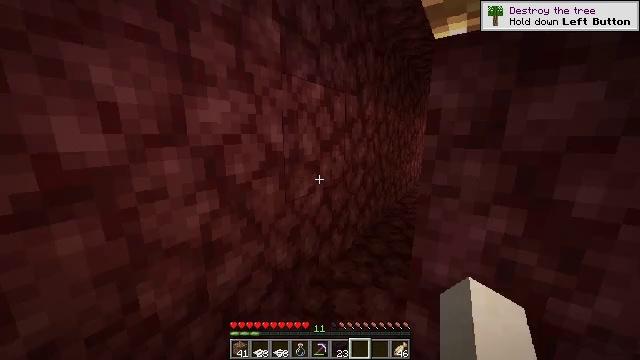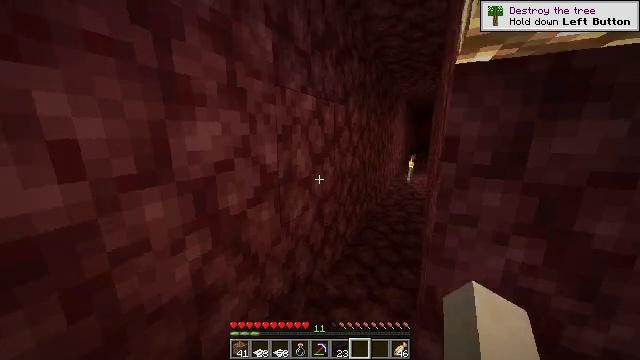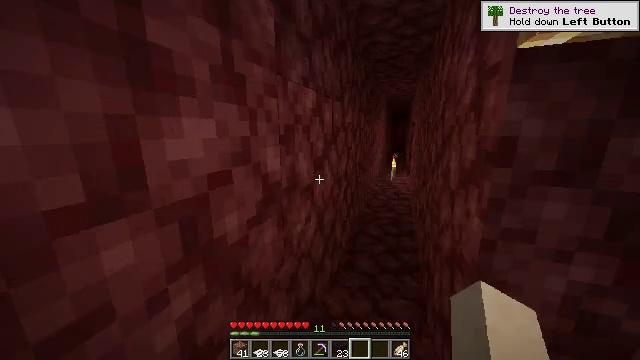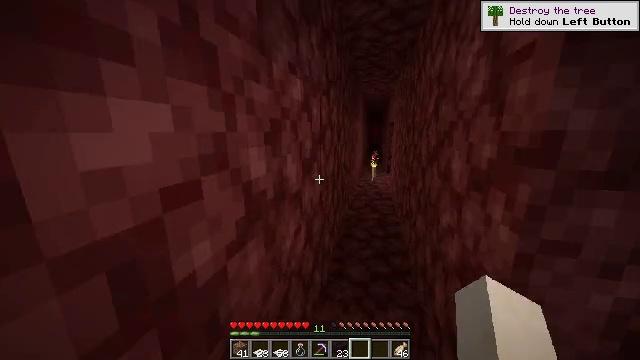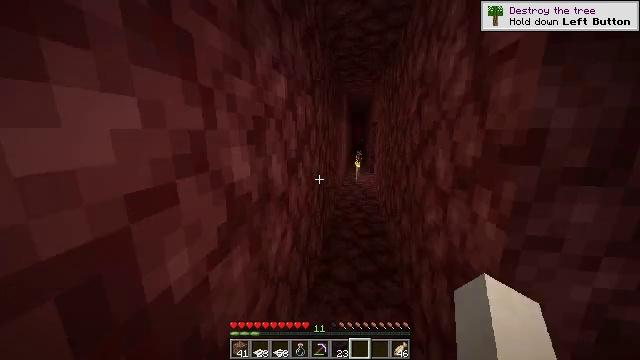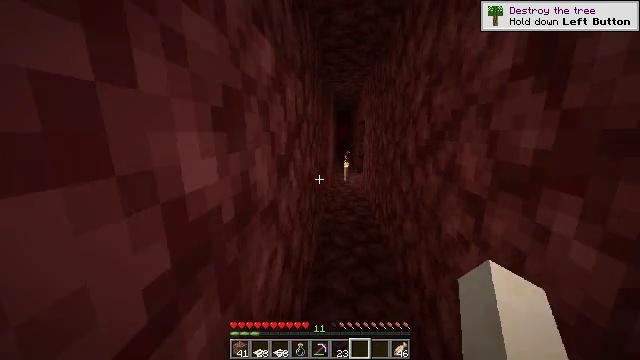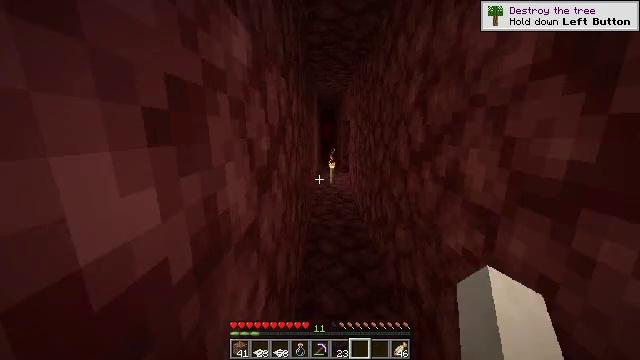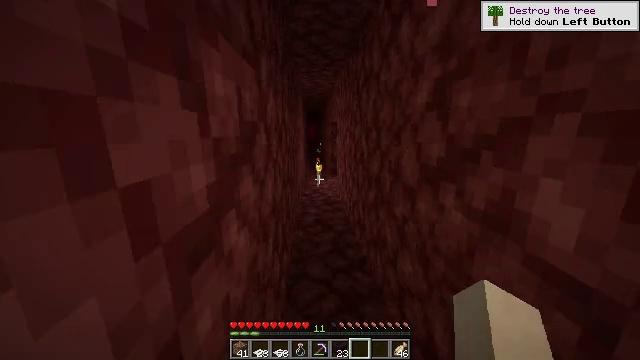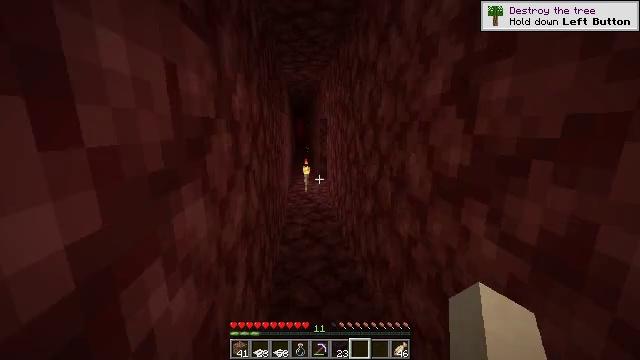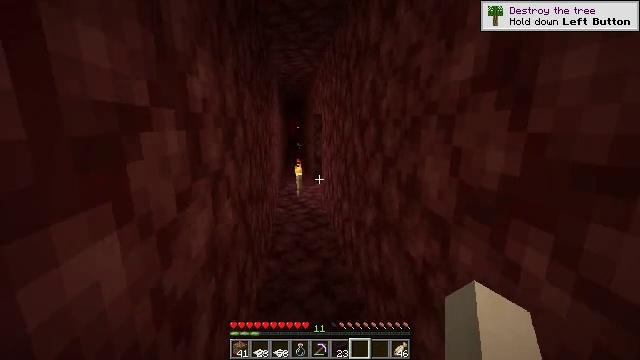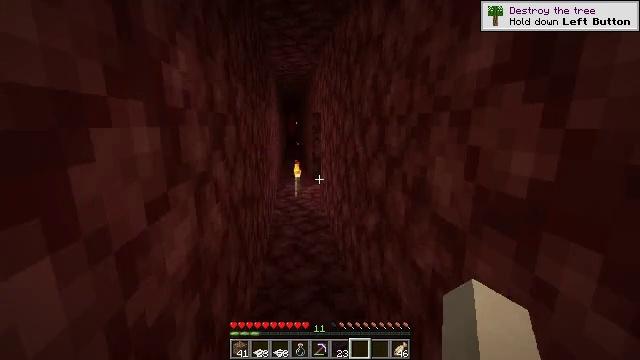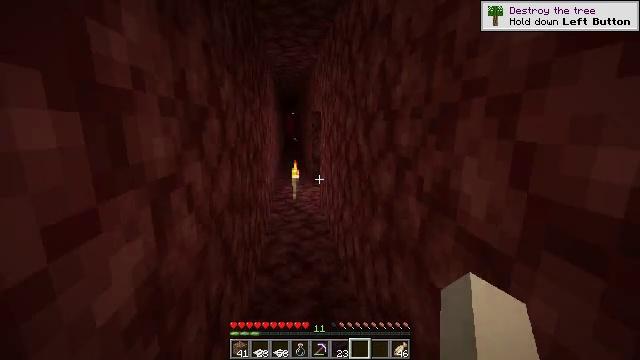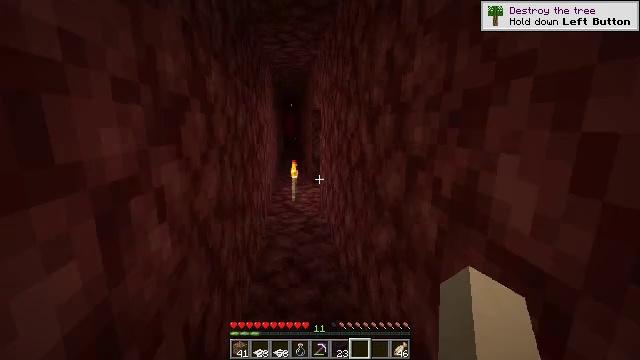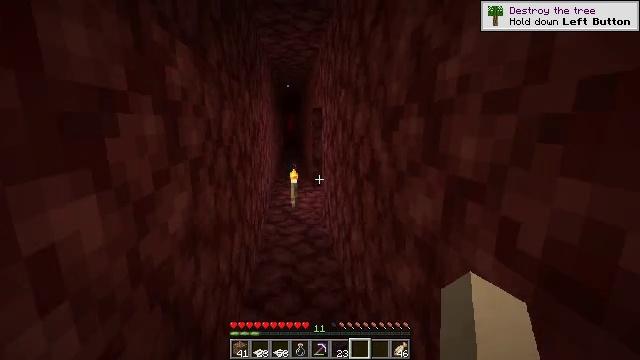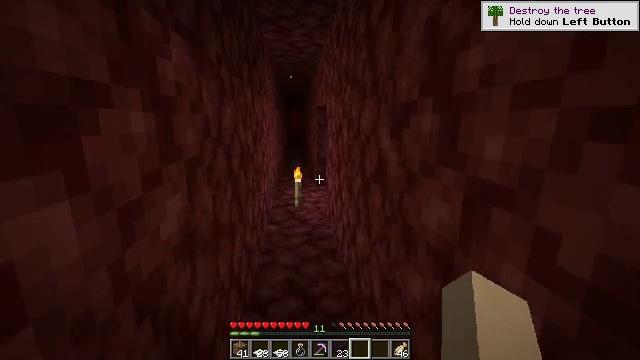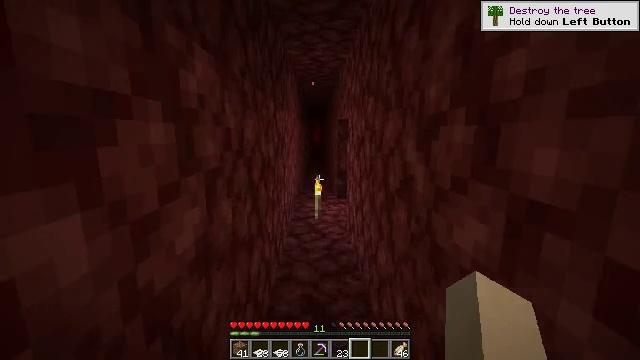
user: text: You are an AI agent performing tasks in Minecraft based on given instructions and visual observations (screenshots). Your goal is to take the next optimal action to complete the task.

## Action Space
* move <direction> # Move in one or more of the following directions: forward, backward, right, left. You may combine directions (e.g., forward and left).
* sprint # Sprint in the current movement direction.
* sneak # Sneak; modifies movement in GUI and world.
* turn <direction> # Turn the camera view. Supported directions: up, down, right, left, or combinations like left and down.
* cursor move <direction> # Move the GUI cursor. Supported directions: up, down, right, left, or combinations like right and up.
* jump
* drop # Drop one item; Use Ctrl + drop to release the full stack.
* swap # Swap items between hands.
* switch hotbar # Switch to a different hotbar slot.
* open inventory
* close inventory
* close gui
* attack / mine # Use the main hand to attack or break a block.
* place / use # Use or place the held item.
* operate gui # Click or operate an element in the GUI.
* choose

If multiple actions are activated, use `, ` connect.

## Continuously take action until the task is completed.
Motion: motion action
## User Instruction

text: Gather the shulker box for storage.
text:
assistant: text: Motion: move forward and move left, turn right
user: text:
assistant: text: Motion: move forward, turn right
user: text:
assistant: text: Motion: move forward, turn right
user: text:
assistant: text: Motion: move forward, turn right
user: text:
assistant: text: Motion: move forward, turn right
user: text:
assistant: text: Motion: move forward, turn right
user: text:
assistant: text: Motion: move forward, turn right
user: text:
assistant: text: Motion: move forward, turn right
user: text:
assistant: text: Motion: move forward, turn right
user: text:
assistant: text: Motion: move forward
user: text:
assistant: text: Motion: move forward
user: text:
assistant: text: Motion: move forward
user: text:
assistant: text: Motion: move forward
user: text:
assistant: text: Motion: no_op
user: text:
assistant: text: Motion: turn left and up
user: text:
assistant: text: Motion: turn left and up
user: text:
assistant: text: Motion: turn up
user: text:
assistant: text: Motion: no_op
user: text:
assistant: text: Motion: turn right
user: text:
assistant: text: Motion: turn left and down
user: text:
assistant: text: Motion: turn right and down
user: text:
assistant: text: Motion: no_op
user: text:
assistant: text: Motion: move forward
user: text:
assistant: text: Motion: move forward
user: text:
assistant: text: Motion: no_op
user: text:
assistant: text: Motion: no_op
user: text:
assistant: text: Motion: move forward
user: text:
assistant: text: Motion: move forward
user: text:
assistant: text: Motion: move forward
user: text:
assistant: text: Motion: move forward